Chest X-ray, AP view. Patient: 61 years old, sex M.
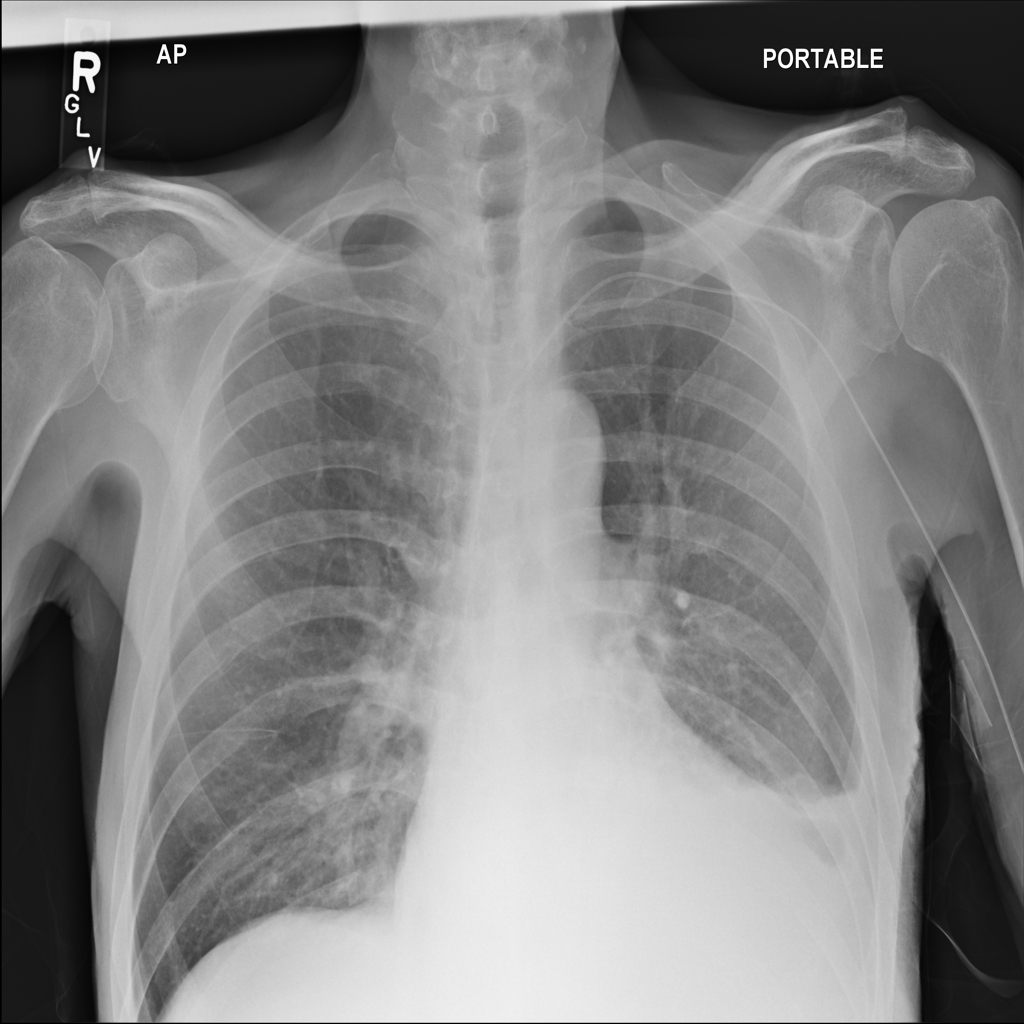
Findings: No Finding